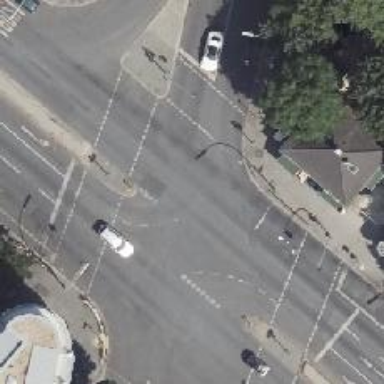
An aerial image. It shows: Tertiary road with separate sidewalks on both sides and cycling lanes on both sides. The road surface is asphalt.